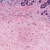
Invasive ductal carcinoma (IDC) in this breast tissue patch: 1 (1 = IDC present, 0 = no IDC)